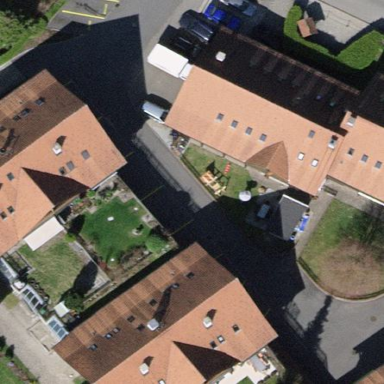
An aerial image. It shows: White building with gabled roof colored in dark salmon.